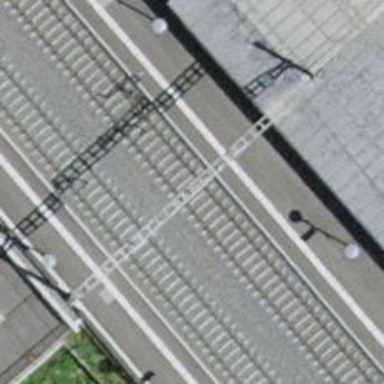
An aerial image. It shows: Railway stop with public transport stop position.